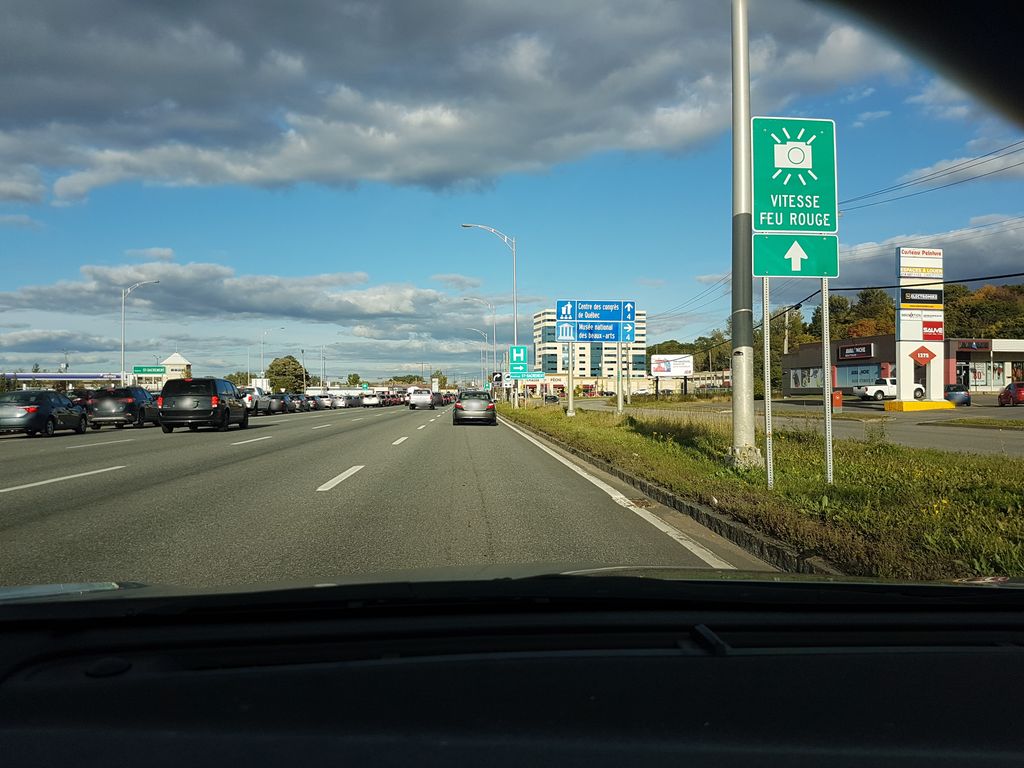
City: quebec_city